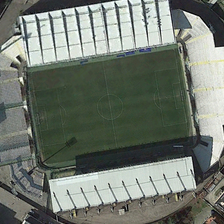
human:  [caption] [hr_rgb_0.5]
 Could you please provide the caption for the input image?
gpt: several buildings are near a stadium with a football field .

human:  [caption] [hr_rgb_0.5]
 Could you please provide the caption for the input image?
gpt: several buildings are near a stadium with a football field .

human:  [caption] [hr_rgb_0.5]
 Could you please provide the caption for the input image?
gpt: several buildings are near a stadium with a football field .

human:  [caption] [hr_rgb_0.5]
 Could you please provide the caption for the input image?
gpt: several buildings are near a stadium with a football field .

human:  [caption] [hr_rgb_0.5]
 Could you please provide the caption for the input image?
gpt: several buildings are near a stadium with a football field .